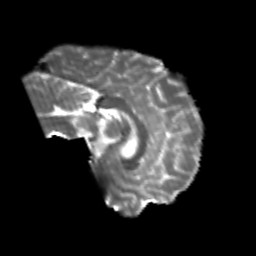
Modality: T2w
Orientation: sagittal
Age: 26
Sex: male
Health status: healthy
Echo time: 0.074 s